【题型】填空题　【知识点】函数　【难度】medium
设函数 $f(x) = |\log_2 x + ax + b| (a > 0)$ 在区间 $[t, t + 2] (t > 0)$ 上的最大值为 $M_t(a, b)$，若 $\{b \mid M_t(a, b) \geqslant 1 + a\} = \mathbb{R}$，则实数 $t$ 的最大值为 \underline{\hspace{3cm}}
.
【解答】

\noindent \textbf{【答案】} $\frac{2}{3}$

\vspace{1em}

\noindent \textbf{【分析】} 由题意：$f(x) = |\log_2 x + ax + b| (a > 0)$ 在区间 $[t, \, t + 2]$（$t$ 为正数）上的最大值为 $M_t(a, b)$，转化为 $f(x)_{\max} = \{f(t), f(t + 2)\}$，当 $f(t) = f(t + 2)$ 时，则有：$-(\log_2 t + at + b) = \log_2(t + 2) + a(t + 2) + b$，可得：$b = \frac{\log_2(t + 2) + \log_2 t + 2a(t + 1)}{-2}$，$f(x)_{\max} > f(t)$ 或 $f(x)_{\max} > f(t + 2)$ 因此只需要 $f(t) \geqslant 1 + a$，即可得出.

\vspace{1em}

\noindent \textbf{【详解】} 解：由题意：$f(x) = |\log_2 x + ax + b| (a > 0)$ 在区间 $[t, \, t + 2]$（$t$ 为正数）上的最大值为 $M_t(a, b)$，转化为 $f(x)_{\max} = \{f(t), f(t + 2)\}$，

当 $f(t) = f(t + 2)$ 时，

则有：$-(\log_2 t + at + b) = \log_2(t + 2) + a(t + 2) + b$

那么：$b = \frac{\log_2(t + 2) + \log_2 t + 2a(t + 1)}{-2} \dots \textcircled{1}$

当 $t > x_0$ 或 $t < x_0$ 时，

$f(x)_{\max} > f(t)$ 或 $f(x)_{\max} > f(t + 2)$

$\therefore$ 只需要 $f(t) \geqslant 1 + a$，

即：$-(\log_2 t + at + b) \geqslant 1 + a$

得：$b \leqslant -\log_2 t - at - 1 - a \dots \textcircled{2}$

把 $\textcircled{1}$ 式代入 $\textcircled{2}$，

得：$\frac{\log_2(t + 2) + \log_2 t + 2a(t + 1)}{-2} \leqslant -\log_2 t - at - 1 - a$，

化为：$\log_2 \frac{t + 2}{t} \geqslant 2$，

$\therefore \frac{t + 2}{t} \geqslant 4$，解得 $t \leqslant \frac{2}{3}$.

$\therefore t$ 的最大值为 $\frac{2}{3}$.

故答案为：$\frac{2}{3}$.

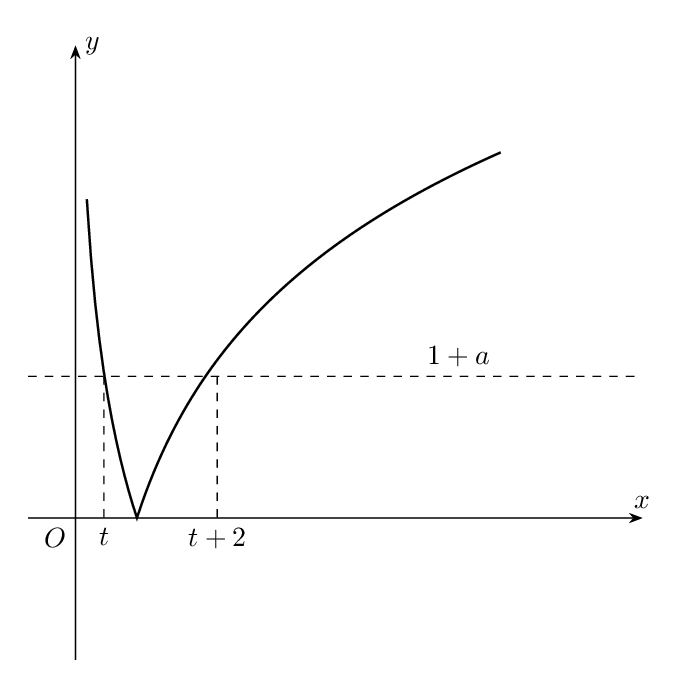